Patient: sex F, age 62
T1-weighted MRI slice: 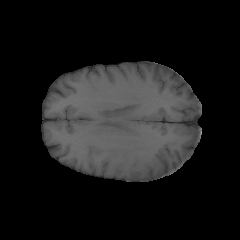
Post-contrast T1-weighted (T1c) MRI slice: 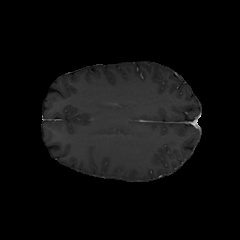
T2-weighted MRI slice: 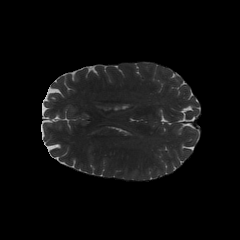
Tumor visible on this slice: no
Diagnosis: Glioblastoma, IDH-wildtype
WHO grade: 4